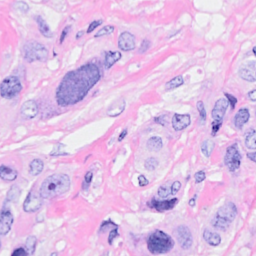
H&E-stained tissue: Breast